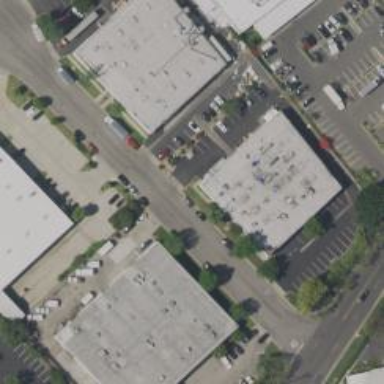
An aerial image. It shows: Warehouse.